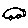
Label: car